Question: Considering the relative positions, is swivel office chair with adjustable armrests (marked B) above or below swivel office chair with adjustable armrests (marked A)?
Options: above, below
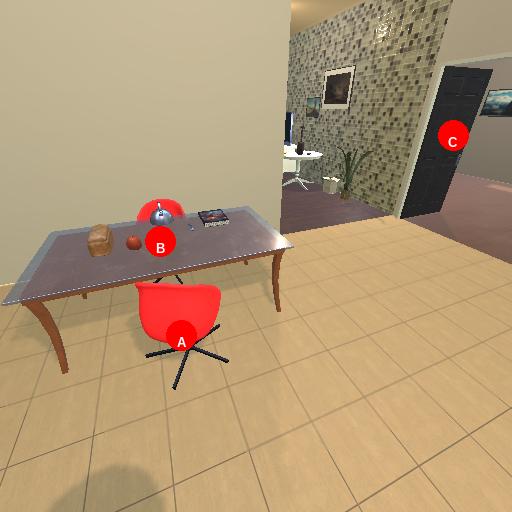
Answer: above